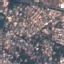
Land use / land cover class: Residential